Question: My website shares poems, stories and articles.
This is an example of an open graph of a poem.
'''
{
"id": "905716739487689",
"application": {
"id": "728278247279506",
"name": "mypen",
"url": "https://he.mypen.net/"
},
"created_time": "2015-04-08T10:48:04+0000",
"description": "My complexity, my life is yours. You have me in the morning as i get out of bed. You have me in the night as i go to sleep. My complexi...",
"image": [
{
"height": 408,
"type": "image/jpeg",
"url": "https://d331rn7syke6mg.cloudfront.net/random/red/32/7/612.jpg",
"width": 612
}
],
"is_scraped": true,
"site_name": "MyPen.net",
"title": "My Complexity",
"type": "article",
"updated_time": "2015-05-27T07:40:27+0000",
"url": "https://en.mypen.net/read.php?ID=123",
"data": {
"section": "Poems"
}
}
'''
The problem is, that when a user shares a poem, facebook tells it's an article. I've read in other places that i should set og:type to article, but it's doesnt seems right:

Is there any way to set the open graph to say "Eran Shmuel shared a poem on mypen"?
Or do I have to change og:type to "website" for poems and stories?
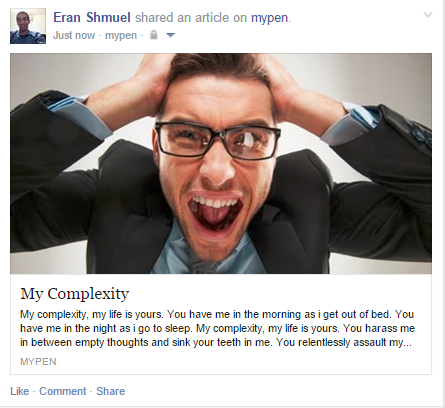
Answer: You can create your own custom OpenGraph obejects and actions. Have a look at the guidelines at
- <URL>
> There are a few basic components to creating custom Open Graph stories:- - - -
In your case I think you need to set up the first two points, and use the share dialog for the sharing of the object.